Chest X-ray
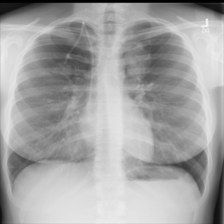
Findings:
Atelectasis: negative
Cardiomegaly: negative
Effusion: negative
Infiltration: negative
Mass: positive
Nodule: positive
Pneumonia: negative
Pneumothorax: negative
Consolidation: positive
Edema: negative
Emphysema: negative
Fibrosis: negative
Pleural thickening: negative
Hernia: negative